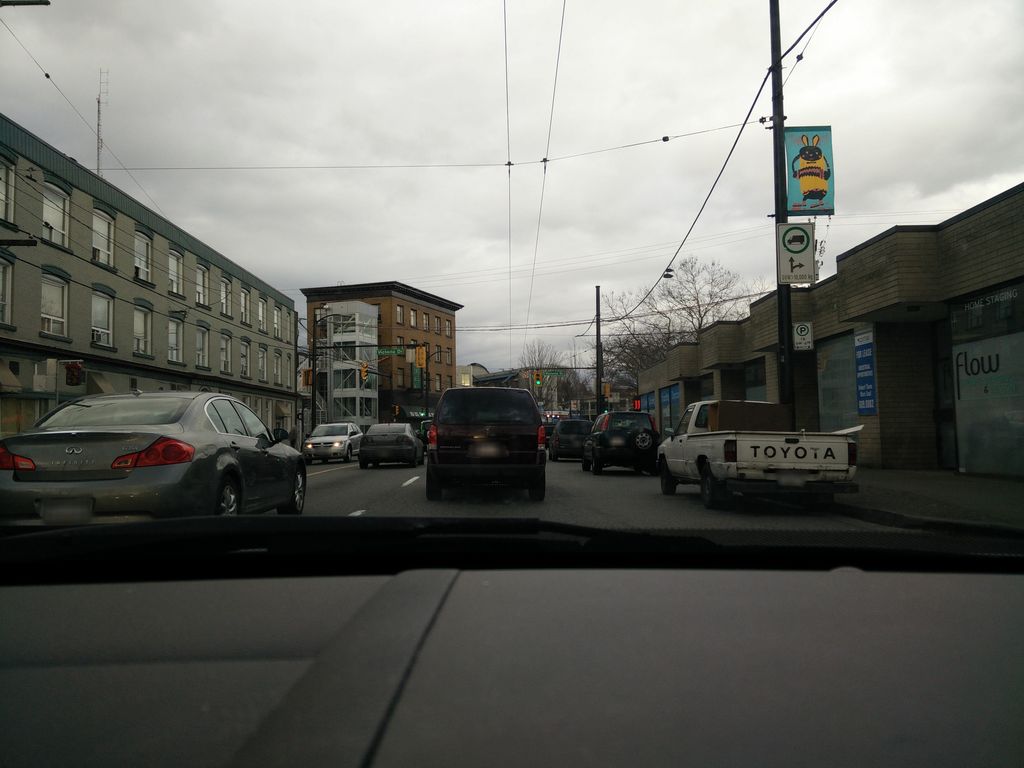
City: vancouver